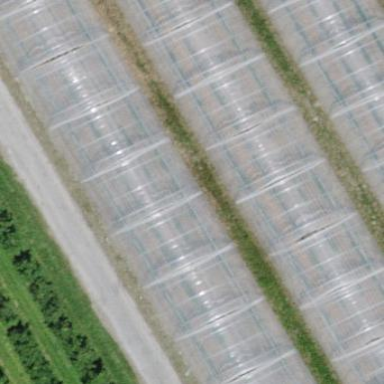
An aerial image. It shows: Greenhouse.